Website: apple
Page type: customer-info-address
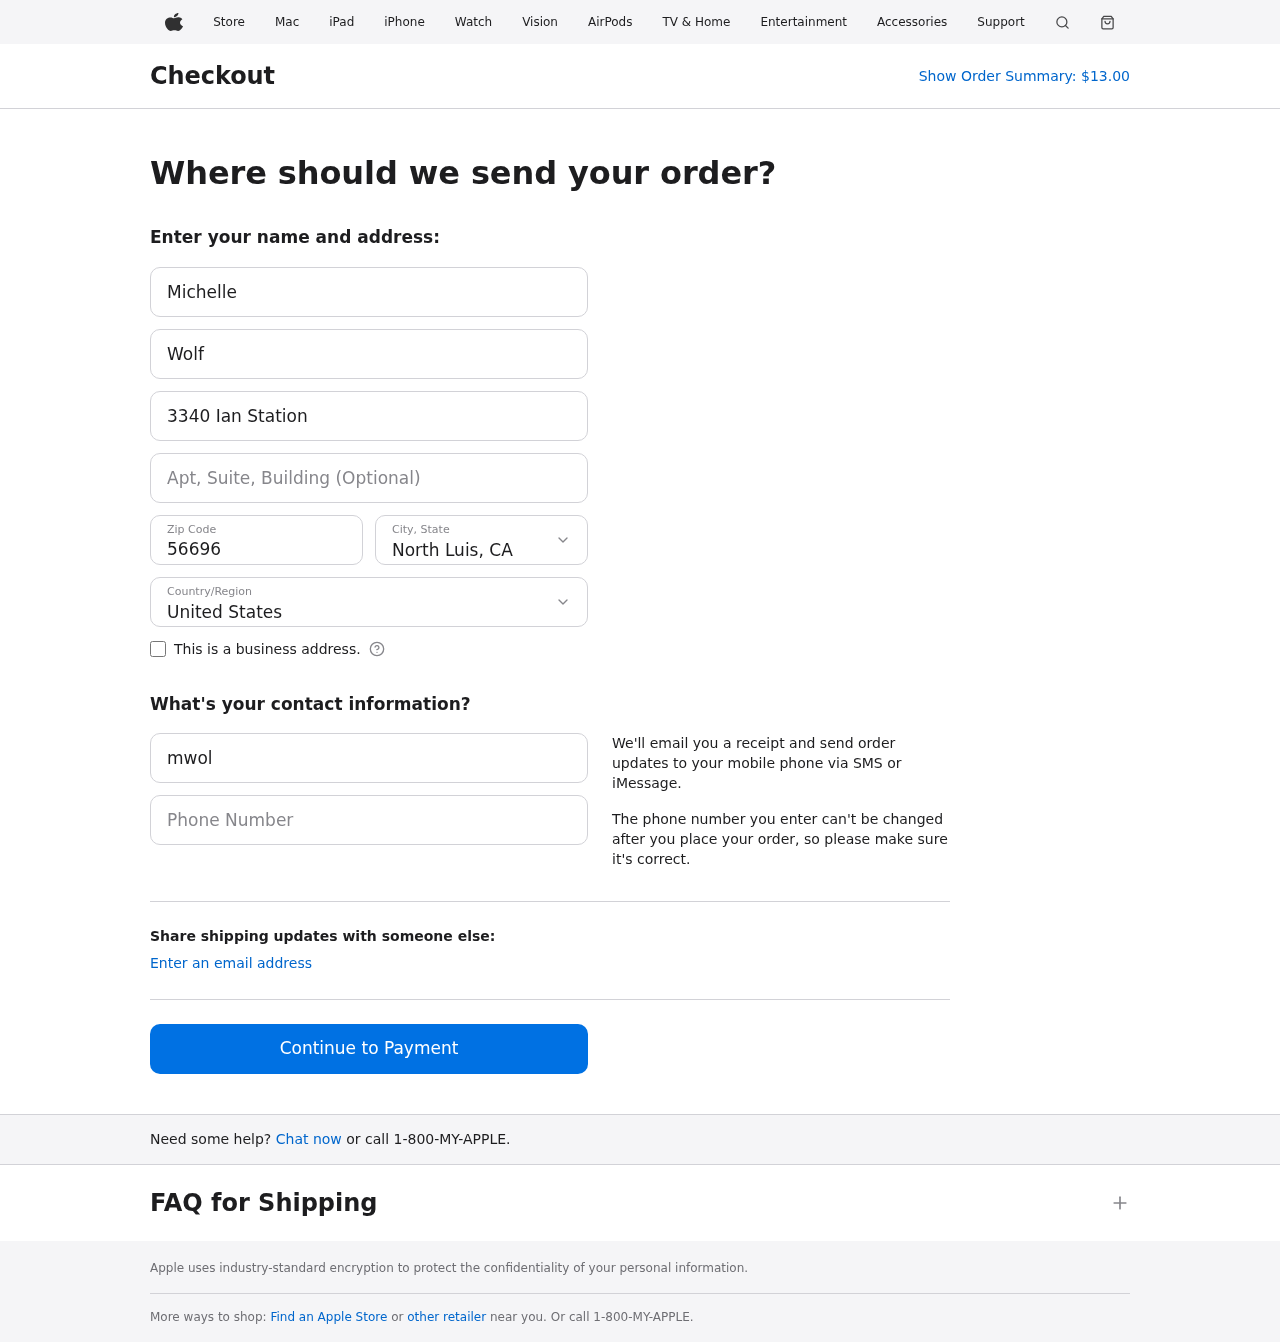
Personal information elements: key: PII_CITY_STATE
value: North Luis, CA
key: PII_COUNTRY
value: United States
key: PII_EMAIL
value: mwolf@hotmail.com
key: PII_FIRSTNAME
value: Michelle
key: PII_LASTNAME
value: Wolf
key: PII_PHONE
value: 9679735308
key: PII_POSTCODE
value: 56696
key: PII_STREET
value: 3340 Ian Station
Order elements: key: ORDER_TOTAL
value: $13.00